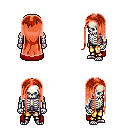
a pixel art fantasy rpg character, male body template, skeleton, red cape, gold greaves, red extra-long hairstyle, four views (front, back, left, right), 2x2 character sprite sheet, small pixel art, hard edges, no anti-aliasing